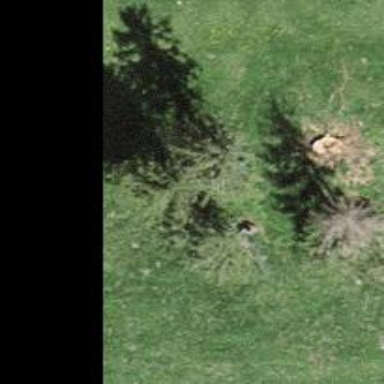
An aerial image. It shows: Beautiful tree in nature.